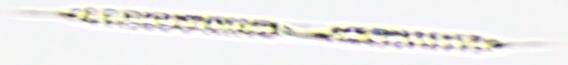
Label: Rhizosolenia